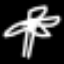
Label: palm tree